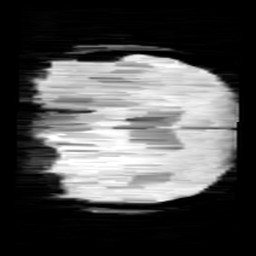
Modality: minIP
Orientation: coronal
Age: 11
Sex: male
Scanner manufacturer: siemens
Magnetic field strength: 3 T
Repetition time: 0.027 s
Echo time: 0.02 s